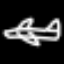
Label: airplane